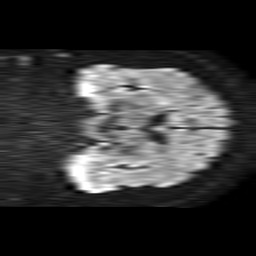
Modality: TRACE
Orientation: coronal
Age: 64
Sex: male
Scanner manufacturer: philips
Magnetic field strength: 1.5 T
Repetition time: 4.6 s
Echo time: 0.08517 s